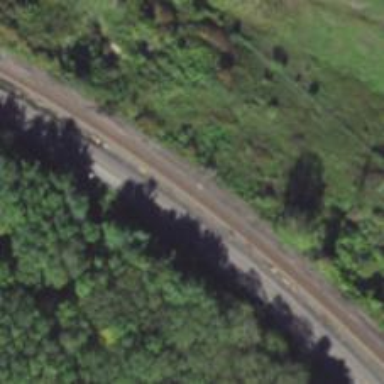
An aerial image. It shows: Railway track.